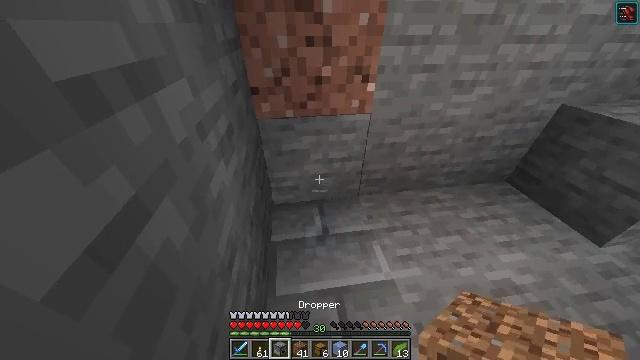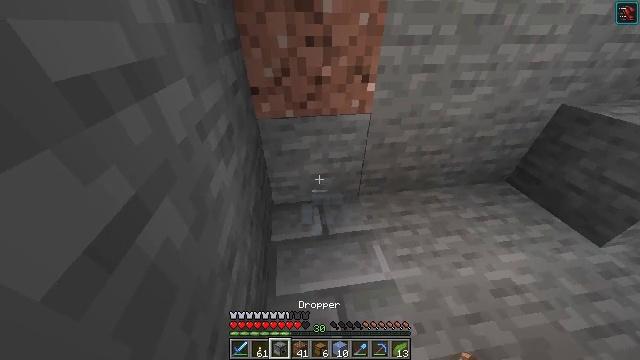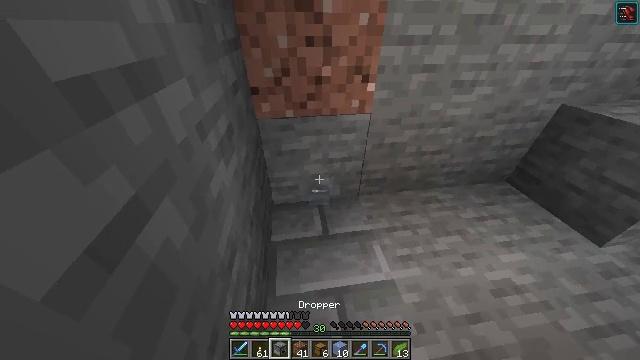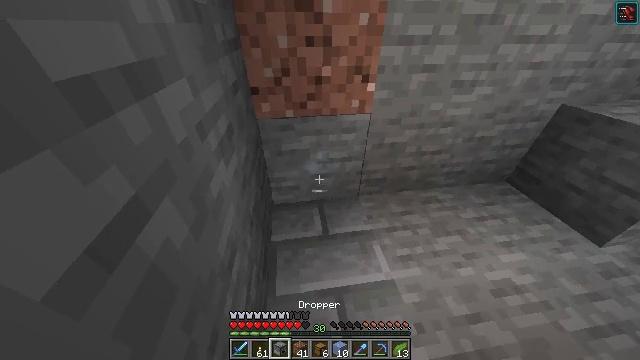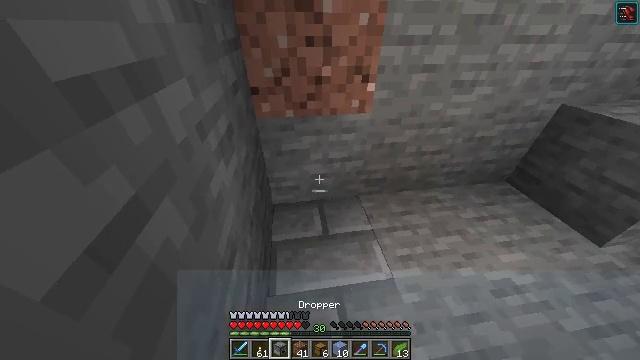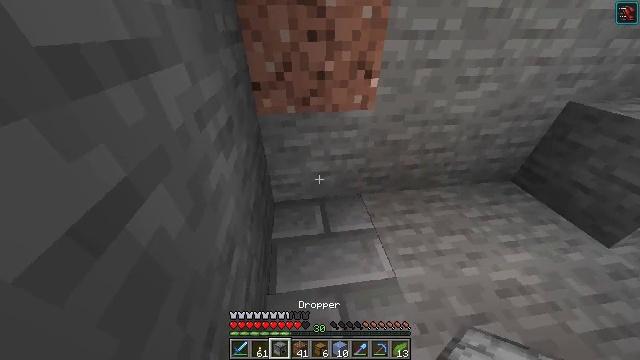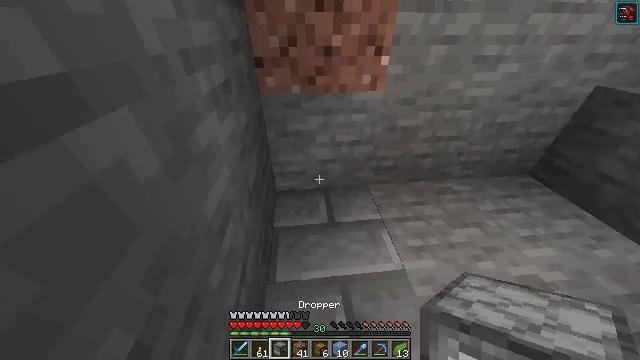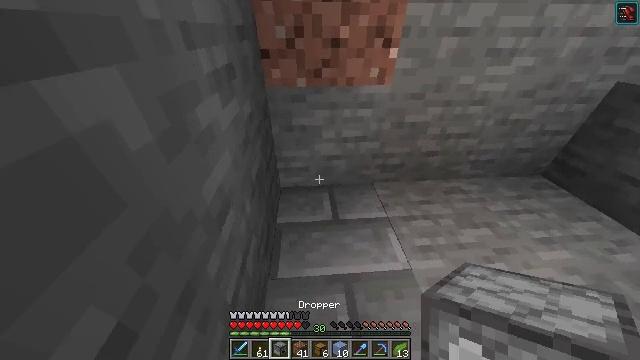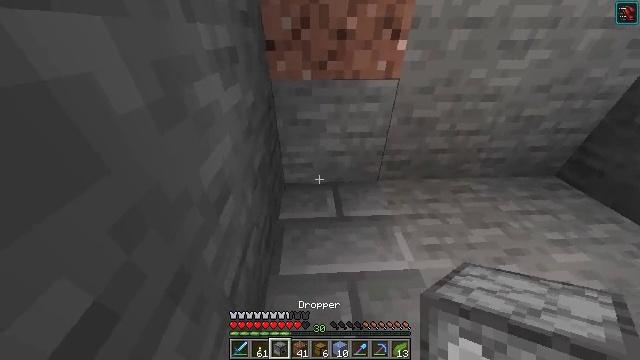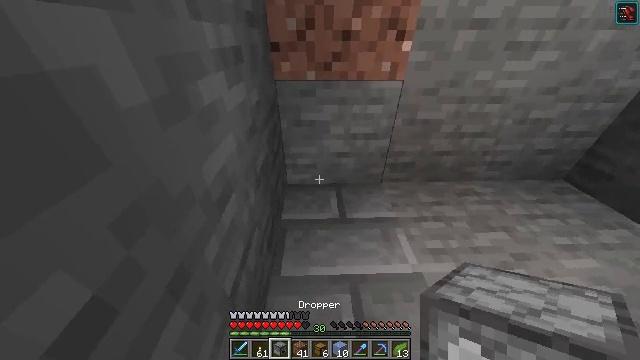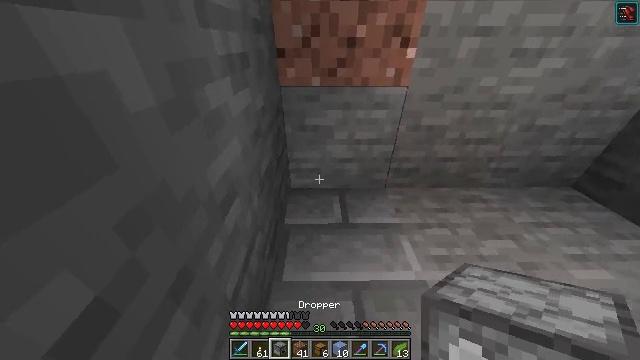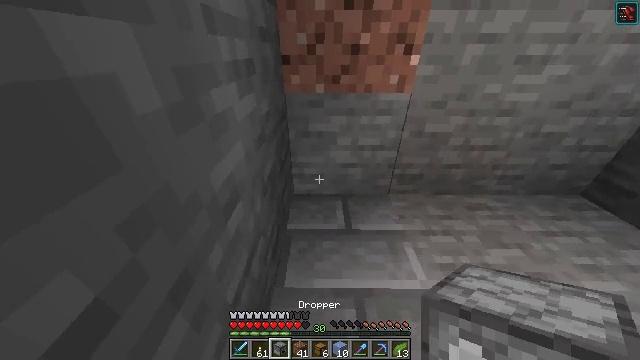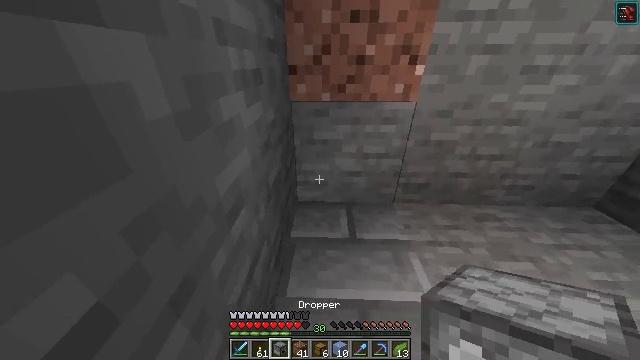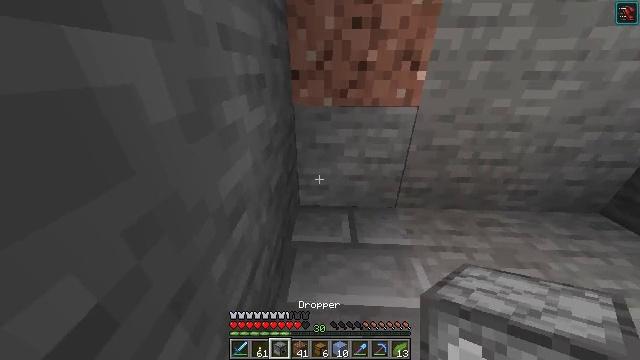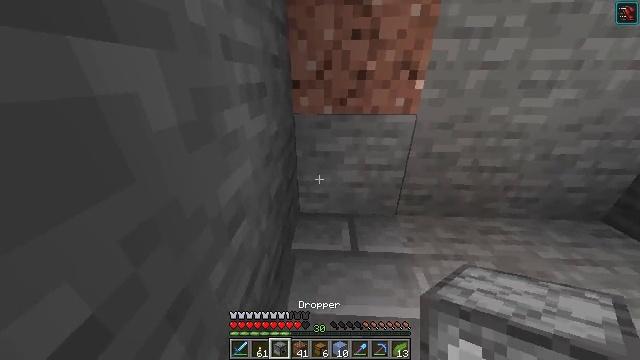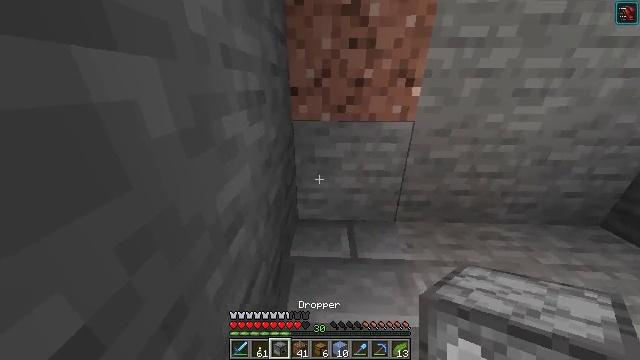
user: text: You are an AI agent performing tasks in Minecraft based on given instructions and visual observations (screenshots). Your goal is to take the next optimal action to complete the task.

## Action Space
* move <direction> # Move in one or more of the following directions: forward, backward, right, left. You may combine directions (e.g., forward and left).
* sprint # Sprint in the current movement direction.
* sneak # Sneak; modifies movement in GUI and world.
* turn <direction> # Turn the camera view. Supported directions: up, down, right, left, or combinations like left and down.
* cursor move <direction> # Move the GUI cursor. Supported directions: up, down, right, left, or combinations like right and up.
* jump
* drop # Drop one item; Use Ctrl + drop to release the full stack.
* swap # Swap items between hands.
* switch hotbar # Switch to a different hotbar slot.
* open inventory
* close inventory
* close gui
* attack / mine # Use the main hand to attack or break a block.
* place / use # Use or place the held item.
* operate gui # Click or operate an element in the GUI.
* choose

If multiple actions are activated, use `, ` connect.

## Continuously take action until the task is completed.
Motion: motion action
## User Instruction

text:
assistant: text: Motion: no_op
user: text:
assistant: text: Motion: no_op
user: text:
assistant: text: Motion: no_op
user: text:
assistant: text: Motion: sneak
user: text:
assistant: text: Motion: sneak
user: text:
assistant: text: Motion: sneak, turn left
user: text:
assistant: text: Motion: sneak, turn left
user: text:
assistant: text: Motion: sneak, turn left
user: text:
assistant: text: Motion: sneak, turn left
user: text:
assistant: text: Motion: sneak, turn left and up
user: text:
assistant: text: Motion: sneak, turn left and up
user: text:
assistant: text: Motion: sneak, turn left and up
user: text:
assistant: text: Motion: sneak, turn up
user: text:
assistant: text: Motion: sneak, turn up
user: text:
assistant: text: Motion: sneak, turn up
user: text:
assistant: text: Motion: sneak, turn up
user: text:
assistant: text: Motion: sneak, turn up
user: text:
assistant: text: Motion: sneak, use / place
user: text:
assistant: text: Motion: sneak, use / place
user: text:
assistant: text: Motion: sneak, use / place
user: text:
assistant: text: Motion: sneak
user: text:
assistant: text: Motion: sneak
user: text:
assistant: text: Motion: sneak